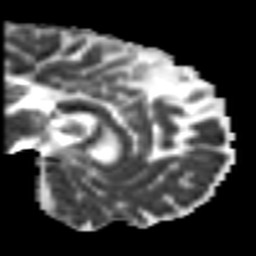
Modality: MD
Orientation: sagittal
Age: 27
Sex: male
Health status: healthy
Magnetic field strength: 3 T
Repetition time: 7 s
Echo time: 0.0926 s